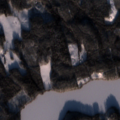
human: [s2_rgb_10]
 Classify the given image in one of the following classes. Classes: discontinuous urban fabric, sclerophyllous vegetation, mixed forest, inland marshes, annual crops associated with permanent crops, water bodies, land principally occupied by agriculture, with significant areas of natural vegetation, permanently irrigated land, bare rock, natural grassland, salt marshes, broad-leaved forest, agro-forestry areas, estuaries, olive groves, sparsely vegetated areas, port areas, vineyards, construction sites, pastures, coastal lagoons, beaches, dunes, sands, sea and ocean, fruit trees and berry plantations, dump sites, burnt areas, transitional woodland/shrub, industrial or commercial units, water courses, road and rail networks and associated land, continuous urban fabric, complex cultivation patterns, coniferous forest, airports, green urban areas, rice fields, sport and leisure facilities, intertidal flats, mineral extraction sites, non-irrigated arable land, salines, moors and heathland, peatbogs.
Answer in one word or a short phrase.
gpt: coniferous forest, mixed forest, water bodies